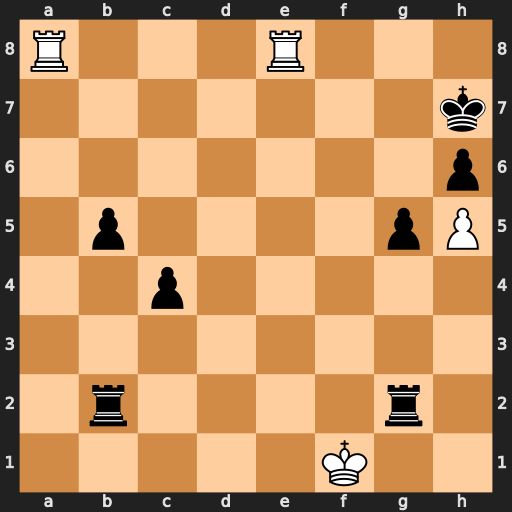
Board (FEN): R3R3/7k/7p/1p4pP/2p5/8/1r4r1/5K2
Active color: w
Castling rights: -
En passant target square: g6
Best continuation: Ra7#